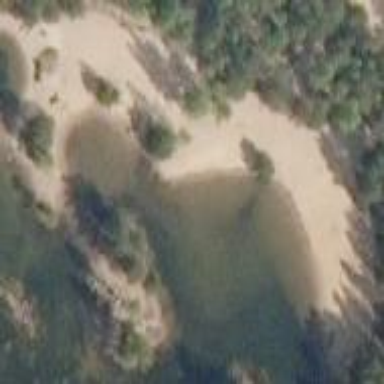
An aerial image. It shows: Beautiful beach with natural surroundings.